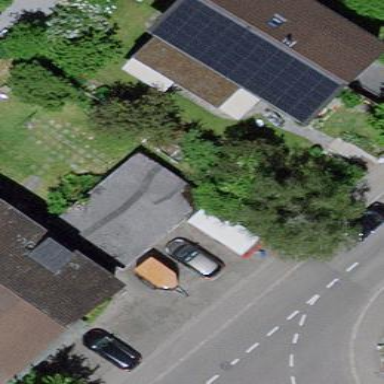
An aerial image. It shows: Group of garages.